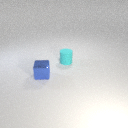
small cyan rubber cylinder to the right of small blue metal cube